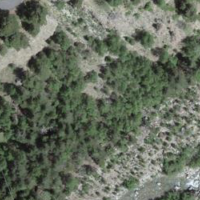
EUNIS habitat code: 23
Species observed at this site:
Lasiommata megera